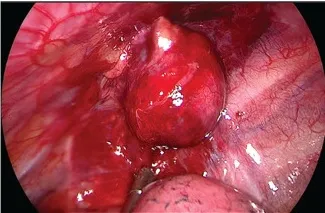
(B) The location of the lesion under uniportal VATS.
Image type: endoscopy (gi_endoscopy)